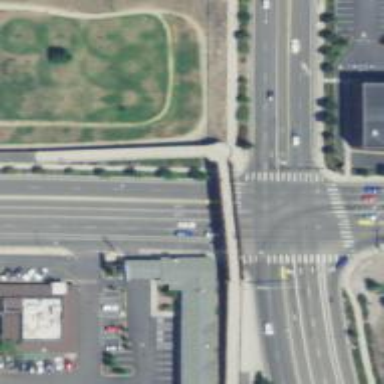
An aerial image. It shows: Crossing on the cycleway.